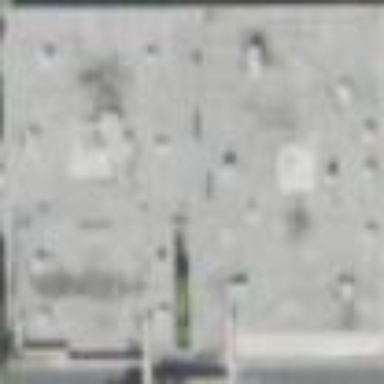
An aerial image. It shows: Office building.